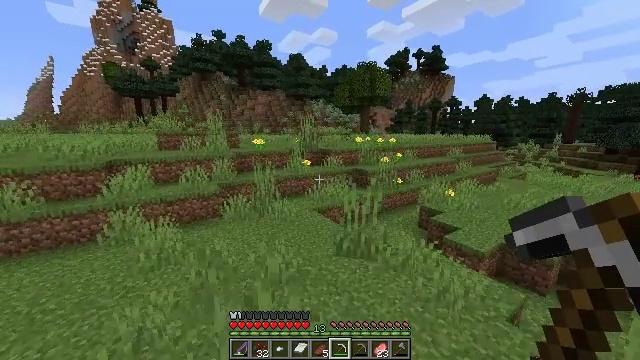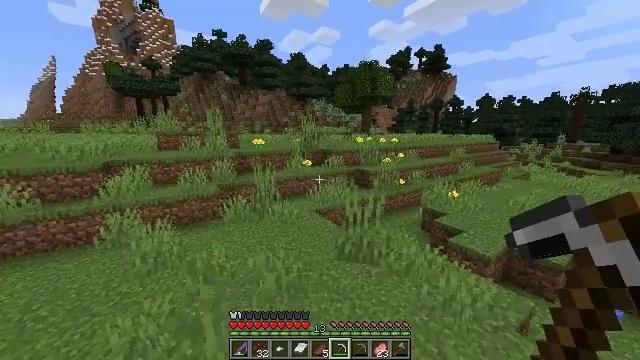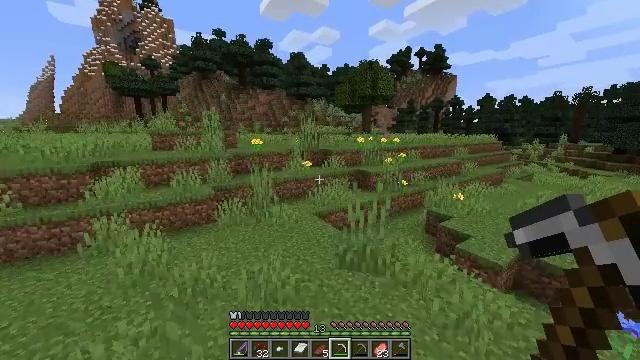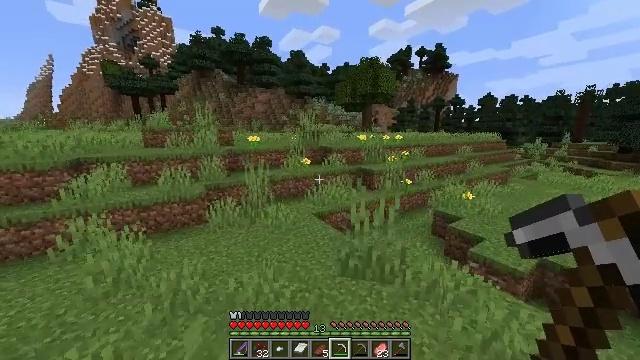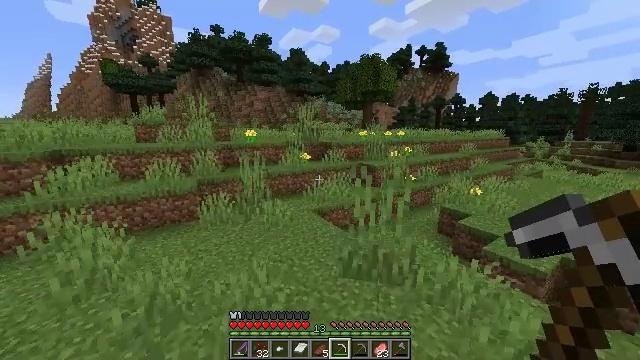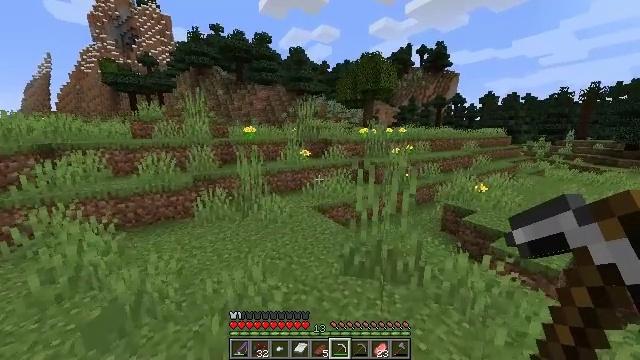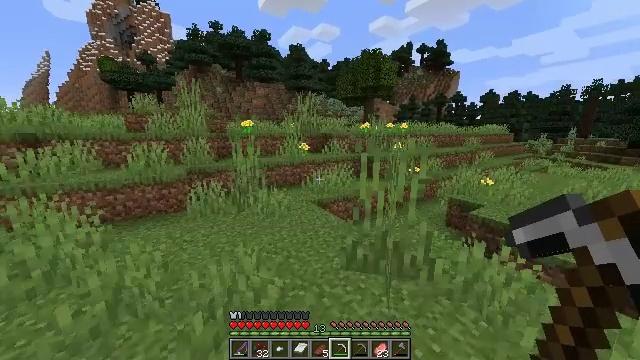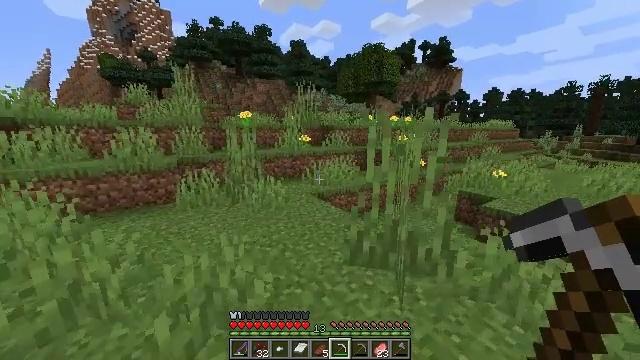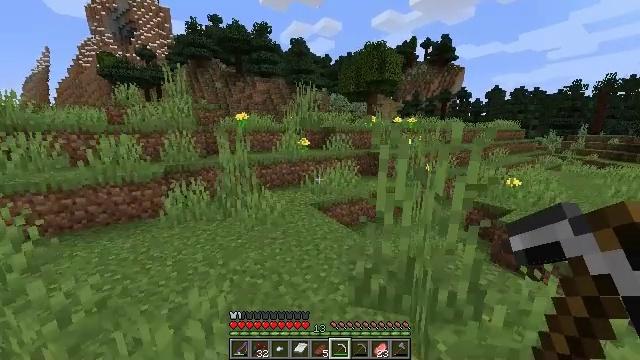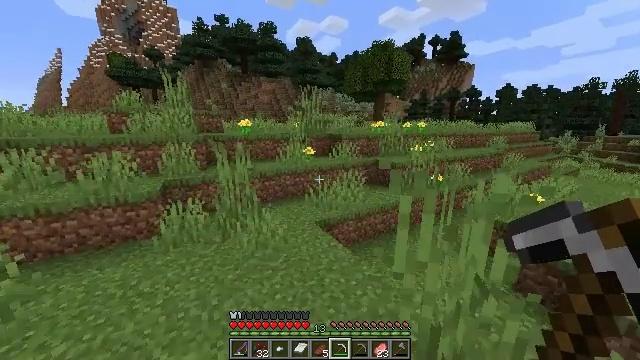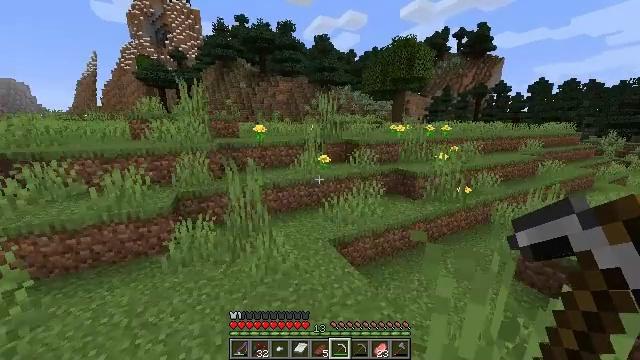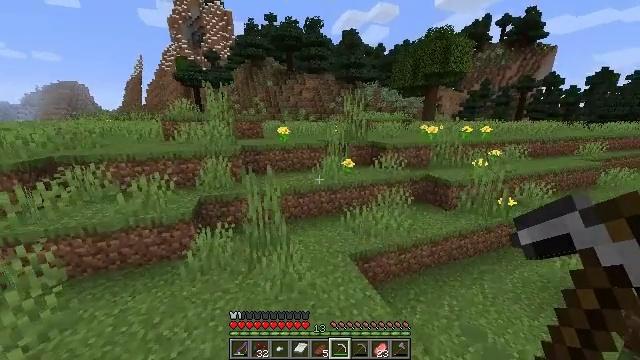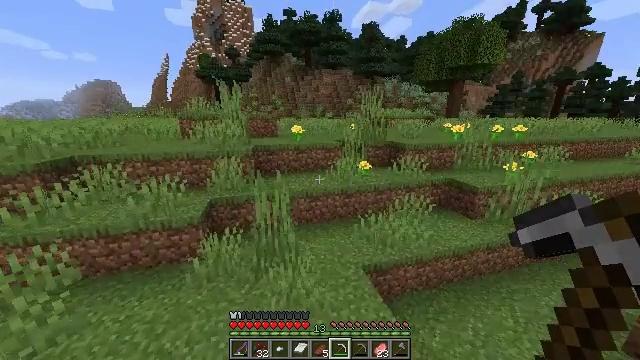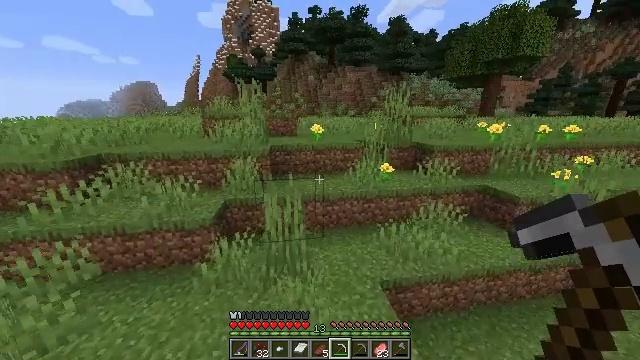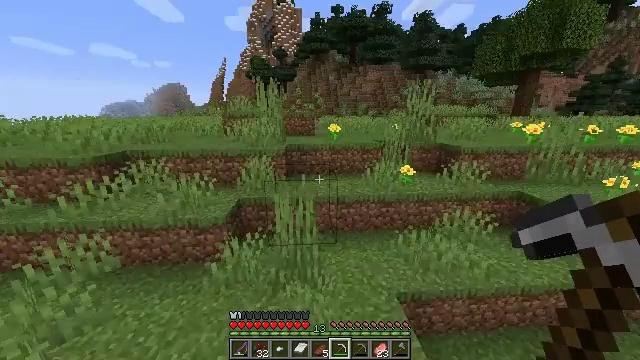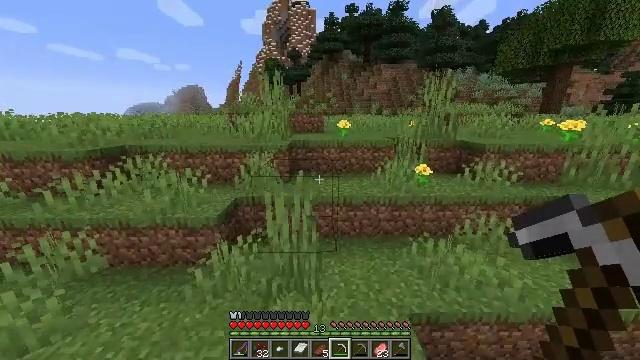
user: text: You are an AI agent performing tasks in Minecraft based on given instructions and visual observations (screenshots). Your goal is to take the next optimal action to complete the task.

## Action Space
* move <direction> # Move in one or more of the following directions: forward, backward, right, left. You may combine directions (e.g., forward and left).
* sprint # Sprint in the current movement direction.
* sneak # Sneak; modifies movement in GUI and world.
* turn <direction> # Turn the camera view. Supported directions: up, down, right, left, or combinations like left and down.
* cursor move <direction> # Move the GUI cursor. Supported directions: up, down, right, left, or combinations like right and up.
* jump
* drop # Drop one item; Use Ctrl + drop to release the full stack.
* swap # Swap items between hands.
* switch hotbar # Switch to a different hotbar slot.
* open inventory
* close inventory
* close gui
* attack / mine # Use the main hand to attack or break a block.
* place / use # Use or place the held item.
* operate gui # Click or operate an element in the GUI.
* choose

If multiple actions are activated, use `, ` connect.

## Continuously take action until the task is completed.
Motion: motion action
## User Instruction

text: Gather materials from the sweet berry bush.
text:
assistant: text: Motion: move forward, jump
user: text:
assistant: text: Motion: move forward, jump
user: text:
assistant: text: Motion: move forward, jump
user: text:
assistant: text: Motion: move forward, jump
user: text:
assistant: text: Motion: move forward, jump
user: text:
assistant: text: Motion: move forward, jump
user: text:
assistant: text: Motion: move forward, sprint, jump
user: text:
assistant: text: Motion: move forward, sprint, jump
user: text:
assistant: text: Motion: move forward, sprint, turn left, jump
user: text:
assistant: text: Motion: move forward, sprint, turn left, jump
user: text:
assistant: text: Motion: move forward, turn left, jump
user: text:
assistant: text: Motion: move forward, turn left and down, jump
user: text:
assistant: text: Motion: move forward, turn left, jump
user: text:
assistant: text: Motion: move forward, turn left, jump
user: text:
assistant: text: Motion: move forward, turn left, jump
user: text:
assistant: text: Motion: move forward, turn left, jump
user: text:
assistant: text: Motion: move forward, jump
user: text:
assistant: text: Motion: move forward, jump
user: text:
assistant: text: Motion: move forward, jump
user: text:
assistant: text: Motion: move forward, sprint, jump
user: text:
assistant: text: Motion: move forward, sprint, jump
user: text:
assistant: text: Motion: move forward, sprint, jump
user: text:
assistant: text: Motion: move forward, sprint, jump
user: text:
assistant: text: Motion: move forward, jump
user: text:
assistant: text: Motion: move forward, jump
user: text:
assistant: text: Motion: move forward, jump
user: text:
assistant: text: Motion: move forward, jump
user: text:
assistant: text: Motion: move forward, jump
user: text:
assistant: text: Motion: move forward, jump
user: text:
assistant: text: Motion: move forward, jump